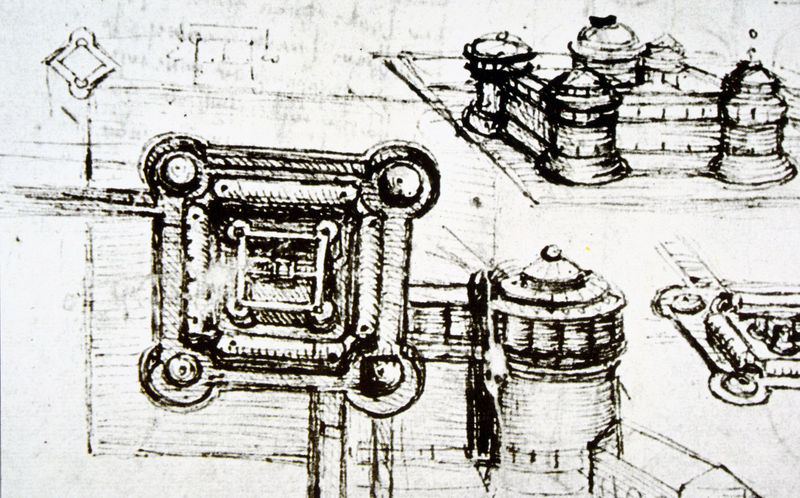
Titel: Entwürfe zur Befestigung des Castello Sforzesco in Mailand
Künstler: Leonardo da Vinci
Standort: Windsor
Institution: Royal Library
Schlagwörter: weiß, fenster, grau, schwarz, skizze, säule, zeichnung, anlage, dach, gebäude, haus, schloss, haube, architektur, barock, häuser, brücke, gotik, kreis, rund, turm, papier, ansicht, fassade, studie, mauer, graphik, linien, hof, vogelperspektive, kuppel, krieg, querformat, detail, seitenansicht, zinnen, befestigung, aufsicht, oben, vier, penis, symetrie, gang, schild, tusche, innenhof, maschine, burg, eckig, kuppeln, rechteck, türme, palast, kohle, technik, draufsicht, festung, schwarzweiss, schraffur, radierung, seite, militär, bleistift, kugeln, entwurf, ecken, gefängnis, zeichnen, gut, mauern, konstruktion, rechteckig, graben, plan, viereckig, dürer, kupferstich, fort, klassik, quadrat, viereck, bau, wiederholung, details, schutz, rekonstruktion, kaserne, quadratisch, riss, grundriss, aufbau, massstab, aufriss, bauzeichnung, architekt, leonardo, zentralbau, wall, treppenturm, da vinci, aufschnitt, vierung, treppentürme, kuppeldach, ecktürme, vorentwurf, rundturm, kastell, wassergraben, wachturm, wachtürme, bastion, zitadelle, verteidigung, wehranlage, wehrturm, architketur, wehrtürme, vierflügelanlage, festungsanlage, eckbastionen, eckpfeilern, gräfte, niederungsburg, praktisch, stützpunkt, burghof, zzeichnung, bollwerk, raiderung, protektion, wächtürme, detsilskizze, wheranlage